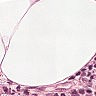
Metastatic tissue present: no